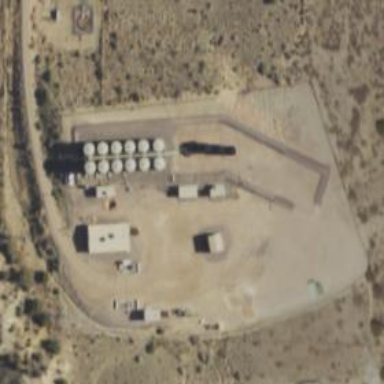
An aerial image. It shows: Storage tank that is man-made.